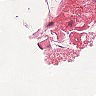
Metastatic tissue present: no